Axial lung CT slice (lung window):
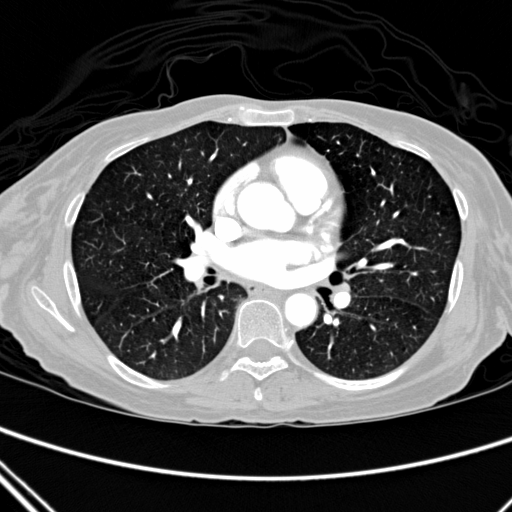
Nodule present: no